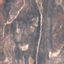
Label: HerbaceousVegetation